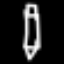
Label: pencil